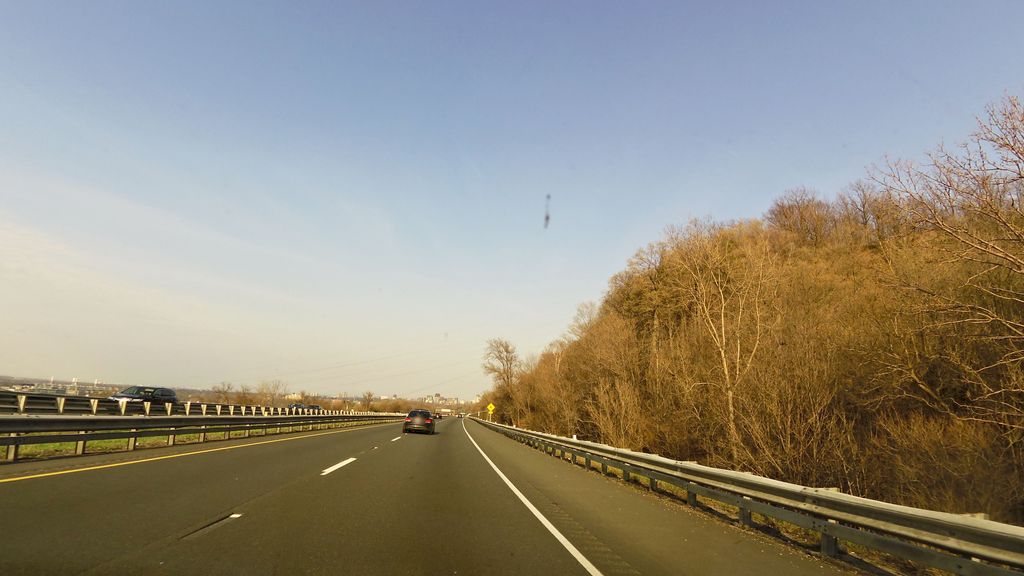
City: hamilton